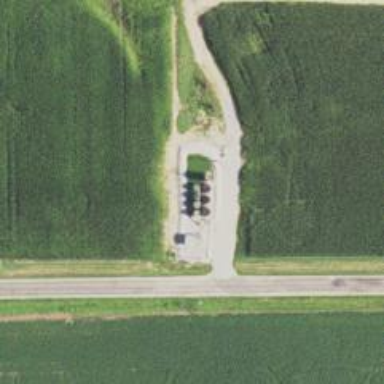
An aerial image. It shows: Storage tank that is man-made.